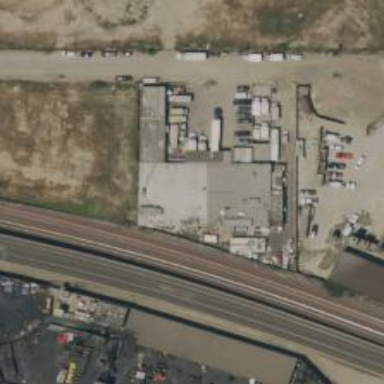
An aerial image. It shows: Factory building.